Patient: sex M, age 83
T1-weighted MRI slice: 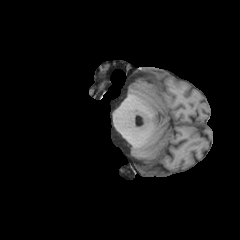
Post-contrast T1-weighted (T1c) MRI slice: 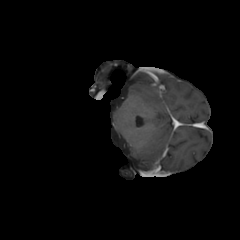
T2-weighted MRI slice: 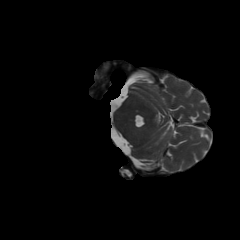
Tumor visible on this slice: no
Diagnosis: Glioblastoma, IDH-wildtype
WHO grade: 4